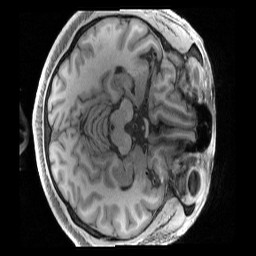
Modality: T1w
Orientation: axial
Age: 49
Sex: male
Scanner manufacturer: siemens
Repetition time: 2.4 s
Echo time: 0.00231 s